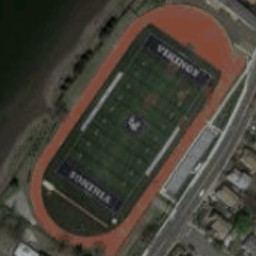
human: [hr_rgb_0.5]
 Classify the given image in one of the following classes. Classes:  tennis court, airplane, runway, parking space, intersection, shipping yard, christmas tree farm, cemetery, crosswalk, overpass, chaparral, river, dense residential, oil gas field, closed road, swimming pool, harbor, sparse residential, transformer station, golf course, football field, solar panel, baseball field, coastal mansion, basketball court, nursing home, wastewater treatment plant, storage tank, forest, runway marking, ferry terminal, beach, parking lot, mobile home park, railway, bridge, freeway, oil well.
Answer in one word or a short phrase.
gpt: football field